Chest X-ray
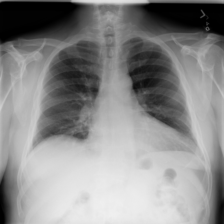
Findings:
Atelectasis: negative
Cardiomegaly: negative
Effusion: negative
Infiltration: negative
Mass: negative
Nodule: negative
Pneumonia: negative
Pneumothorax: negative
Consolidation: negative
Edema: negative
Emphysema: negative
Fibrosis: negative
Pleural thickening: negative
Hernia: negative